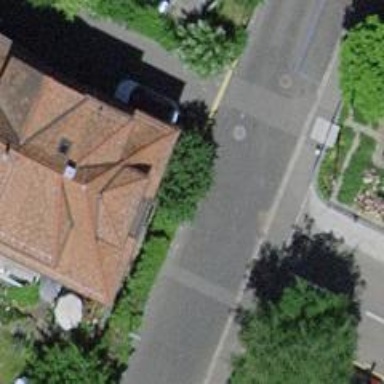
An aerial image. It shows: Residential road with asphalt surface and separate sidewalk.